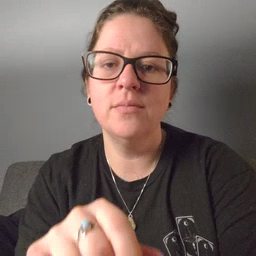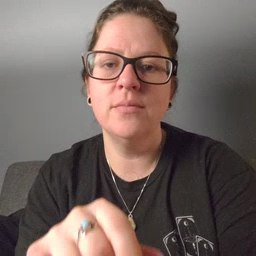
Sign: quiet